Question: We installed the mnogosearch trail on our 64bit Windows server but as we are trying to connect the Mysql database through the mysql ODBC 5.2 we are getting an error "The specified DSN contains an architecture mismatch between the Driver and Application " .
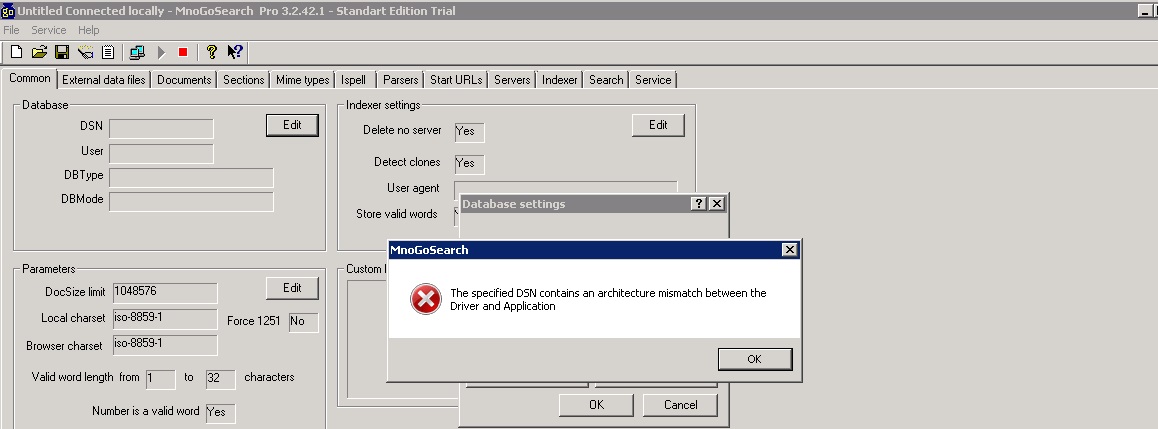
Answer: MnoGoSearch is a 32-bit application.
You need to use 32-bit MySQL ODBC driver instead of 64bit mysql odbc driver.
<URL>